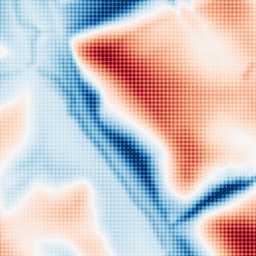
Category: multiscale
Decomposition family: dog_multiscale
Decomposition parameters: sigma_ratio: 2
n_scales: 4
base_sigma: 2
Upsampling method: sinc_hamming
Upsampling parameters: scale: 8
kernel_size: 8
Upsampling scale: 8